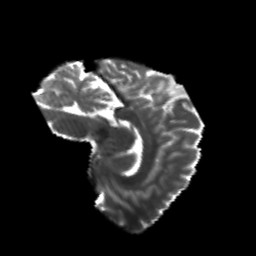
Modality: T2w
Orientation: sagittal
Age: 21
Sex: male
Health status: healthy
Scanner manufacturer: philips
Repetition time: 7.393 s
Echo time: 0.08599 s